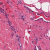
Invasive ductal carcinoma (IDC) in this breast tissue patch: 0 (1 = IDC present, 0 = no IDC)